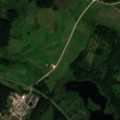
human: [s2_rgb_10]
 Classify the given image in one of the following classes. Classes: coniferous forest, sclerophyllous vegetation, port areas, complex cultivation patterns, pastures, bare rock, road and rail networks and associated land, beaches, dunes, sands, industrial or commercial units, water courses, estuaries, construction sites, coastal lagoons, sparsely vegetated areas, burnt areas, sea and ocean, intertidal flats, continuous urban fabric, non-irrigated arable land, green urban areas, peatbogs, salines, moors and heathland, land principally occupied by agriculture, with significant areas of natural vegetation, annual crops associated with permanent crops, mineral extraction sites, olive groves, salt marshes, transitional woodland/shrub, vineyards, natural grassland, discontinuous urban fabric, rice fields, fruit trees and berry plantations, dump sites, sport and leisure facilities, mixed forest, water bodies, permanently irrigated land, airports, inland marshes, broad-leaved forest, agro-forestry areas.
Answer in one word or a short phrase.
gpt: discontinuous urban fabric, pastures, complex cultivation patterns, land principally occupied by agriculture, with significant areas of natural vegetation, coniferous forest, mixed forest, transitional woodland/shrub, water bodies